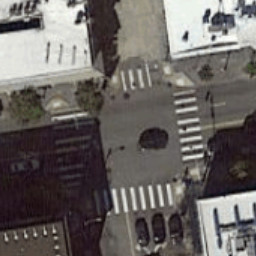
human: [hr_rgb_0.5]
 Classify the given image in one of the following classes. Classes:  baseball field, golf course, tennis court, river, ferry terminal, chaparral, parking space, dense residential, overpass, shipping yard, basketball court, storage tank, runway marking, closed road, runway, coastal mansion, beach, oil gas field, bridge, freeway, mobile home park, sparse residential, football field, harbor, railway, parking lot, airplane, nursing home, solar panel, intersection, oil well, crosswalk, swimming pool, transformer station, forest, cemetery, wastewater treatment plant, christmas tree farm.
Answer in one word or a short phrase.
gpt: crosswalk